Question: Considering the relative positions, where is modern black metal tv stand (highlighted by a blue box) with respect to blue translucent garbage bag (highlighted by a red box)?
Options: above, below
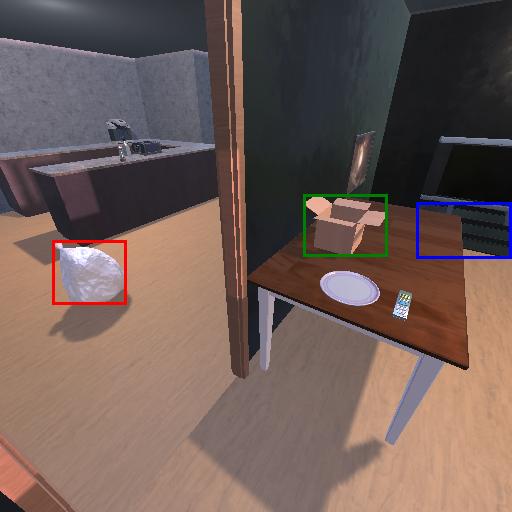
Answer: above